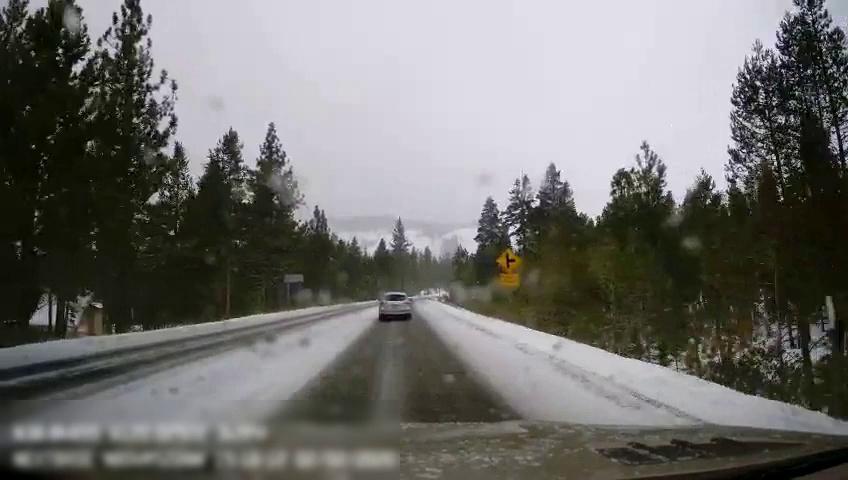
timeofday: Day
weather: Snowy
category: Drivable Space
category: Vehicles | SUV
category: Lanes | Opposite Lane
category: Traffic | Signs
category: Traffic | Signs